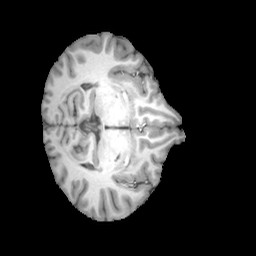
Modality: T1w
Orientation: axial
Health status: ill
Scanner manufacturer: siemens
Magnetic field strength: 3 T
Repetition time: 2 s
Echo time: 0.00303 s